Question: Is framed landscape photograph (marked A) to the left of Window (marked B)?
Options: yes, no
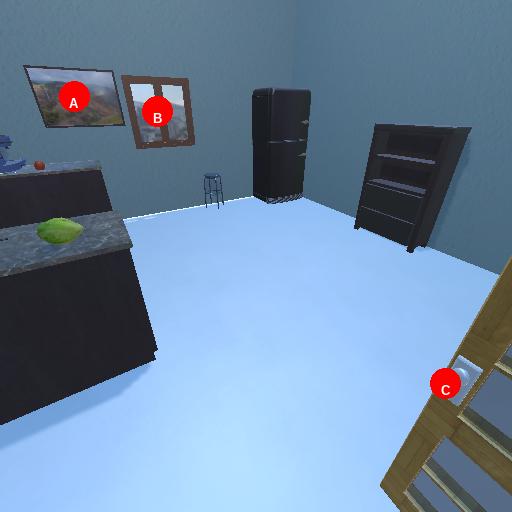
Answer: yes